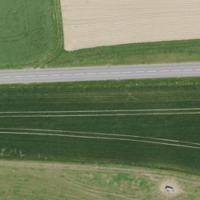
EUNIS habitat code: 52
Species observed at this site:
Melanargia galathea